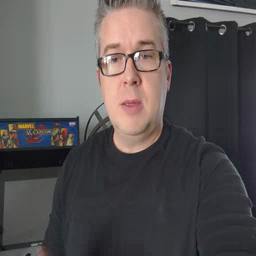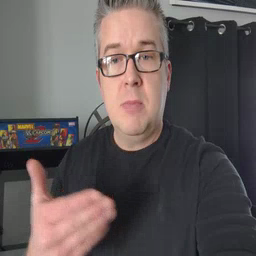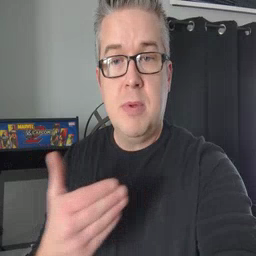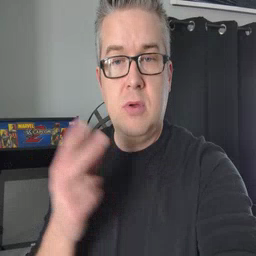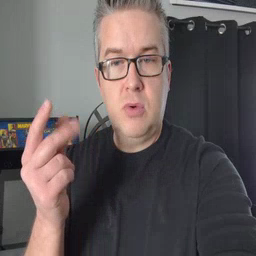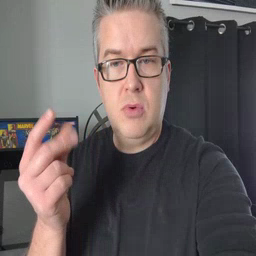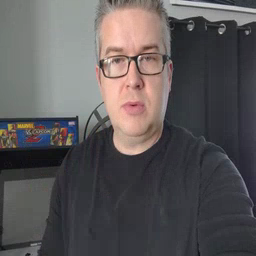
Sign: puppy